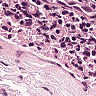
Metastatic tissue present: no